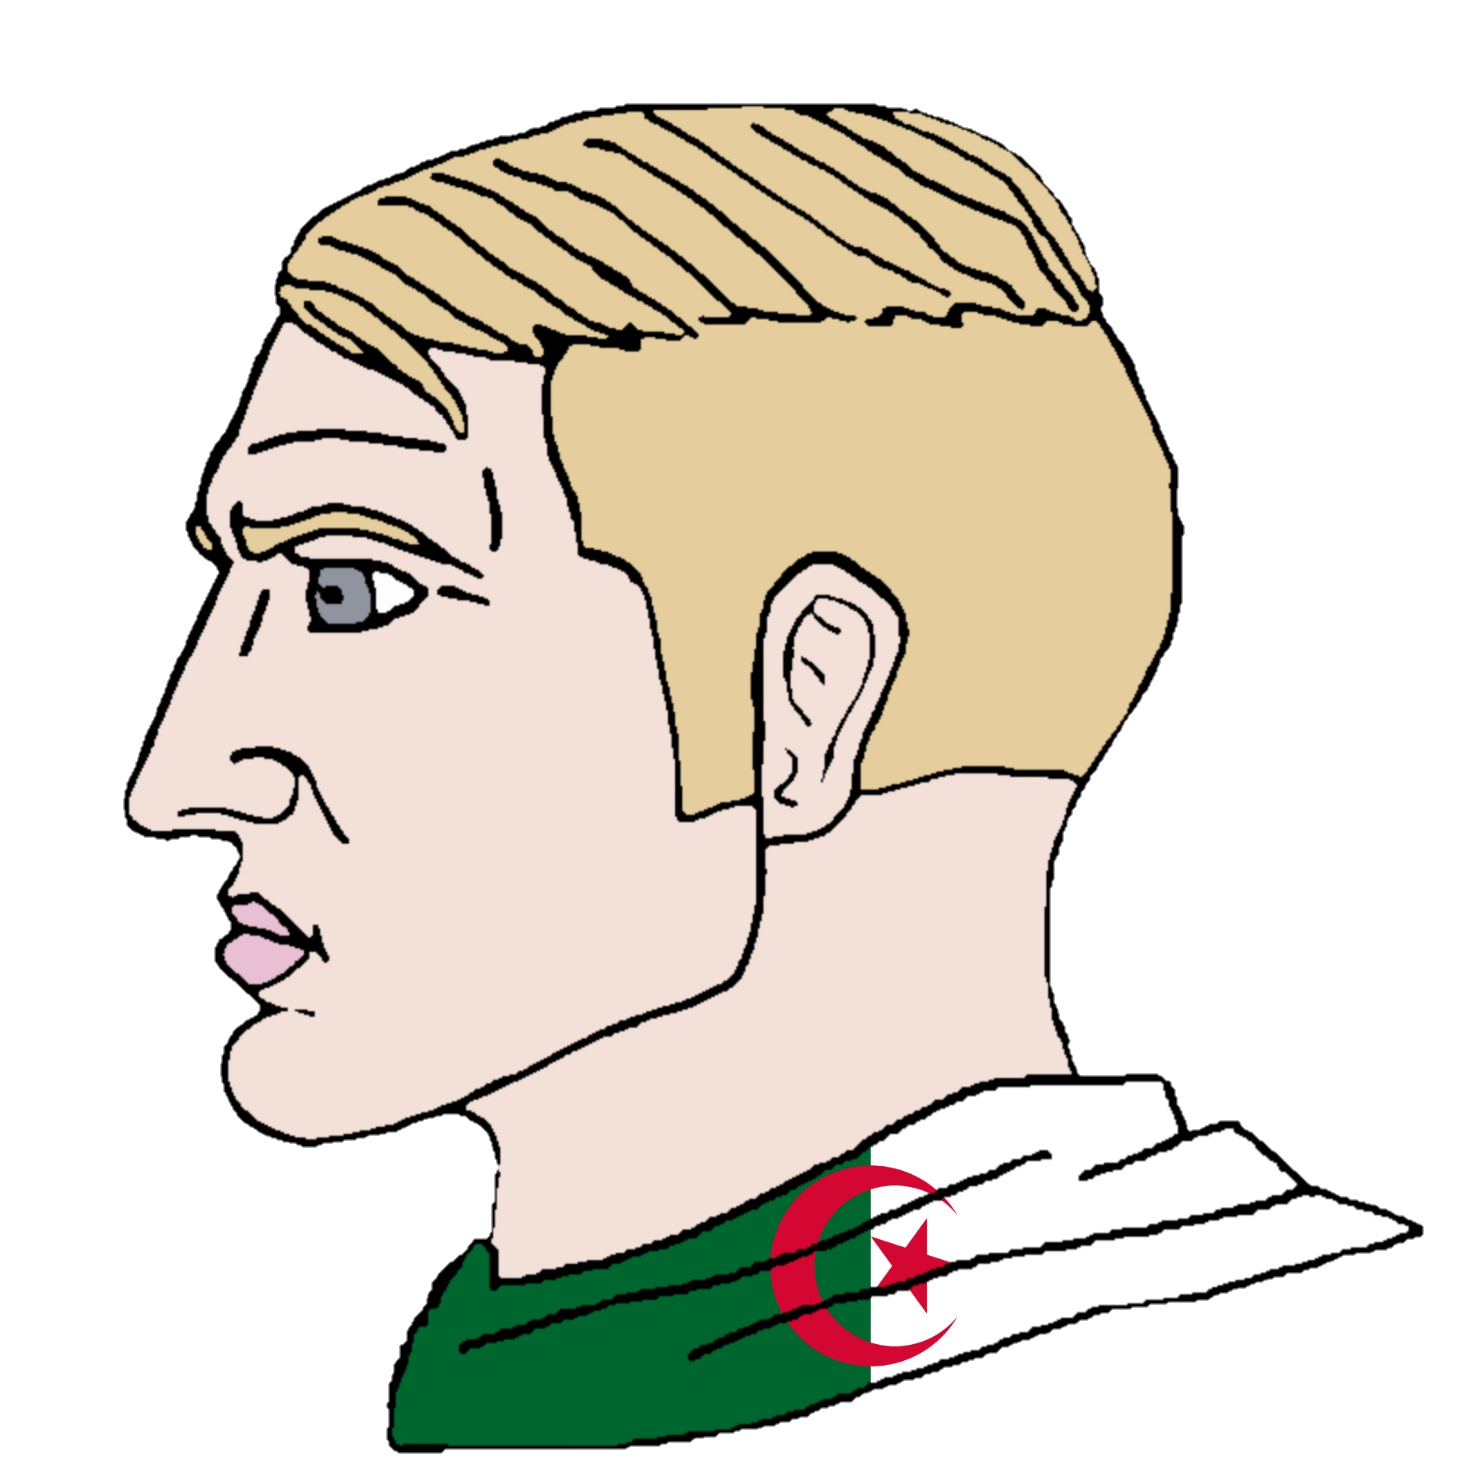
Label: 4_Yes_Chad